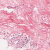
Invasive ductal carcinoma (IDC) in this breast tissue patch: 0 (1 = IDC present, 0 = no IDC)